Question: I am trying to draw a transparent line in a solid block using a gradient:
'''
<Grid>
<Border Margin="-102,-27,102,27">
<Border.Background>
<LinearGradientBrush EndPoint="517,160" StartPoint="0,160" MappingMode="Absolute">
<GradientStop Color="#FF2DBCF2" Offset="0"/>
<GradientStop Color="#FF2DBCF2" Offset="1"/>
<GradientStop Color="#002DBCF2" Offset="0.0091" />
<GradientStop Color="#FF2DBCF2" Offset="0.009"/>
<GradientStop Color="#002DBCF2" Offset="0.015"/>
<GradientStop Color="#FF2DBCF2" Offset="0.0151"/>
</LinearGradientBrush>
</Border.Background>
</Border>
</Grid>
'''
The problem is that on the edges of the gap in the solid colour block there is a faint fading effect which makes the edge slightly less than crisp. Is there a way to get rid of this faint fading? I just can't seem to find a way around it.

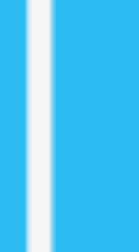
Answer: You may use something like the following 'DrawingBrush' for the background:
'''
<Border Margin="-102,-27,102,27">
<Border.Background>
<DrawingBrush>
<DrawingBrush.Drawing>
<GeometryDrawing Brush="#FF2DBCF2">
<GeometryDrawing.Geometry>
<GeometryGroup>
<RectangleGeometry Rect="0,0,0.01,1"/>
<RectangleGeometry Rect="0.015,0,0.985,1"/>
</GeometryGroup>
</GeometryDrawing.Geometry>
</GeometryDrawing>
</DrawingBrush.Drawing>
</DrawingBrush>
</Border.Background>
</Border>
'''